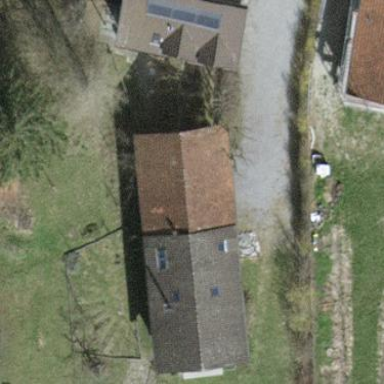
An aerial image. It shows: View of roof of building.